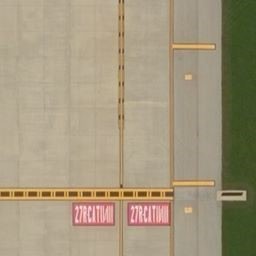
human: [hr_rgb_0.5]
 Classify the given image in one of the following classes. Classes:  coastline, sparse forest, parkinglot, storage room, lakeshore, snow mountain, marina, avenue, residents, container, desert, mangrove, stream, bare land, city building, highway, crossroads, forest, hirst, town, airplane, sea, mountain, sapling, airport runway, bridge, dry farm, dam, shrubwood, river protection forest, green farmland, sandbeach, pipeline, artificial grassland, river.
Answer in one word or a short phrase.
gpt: airport runway